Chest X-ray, PA view. Patient: 25 years old, sex F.
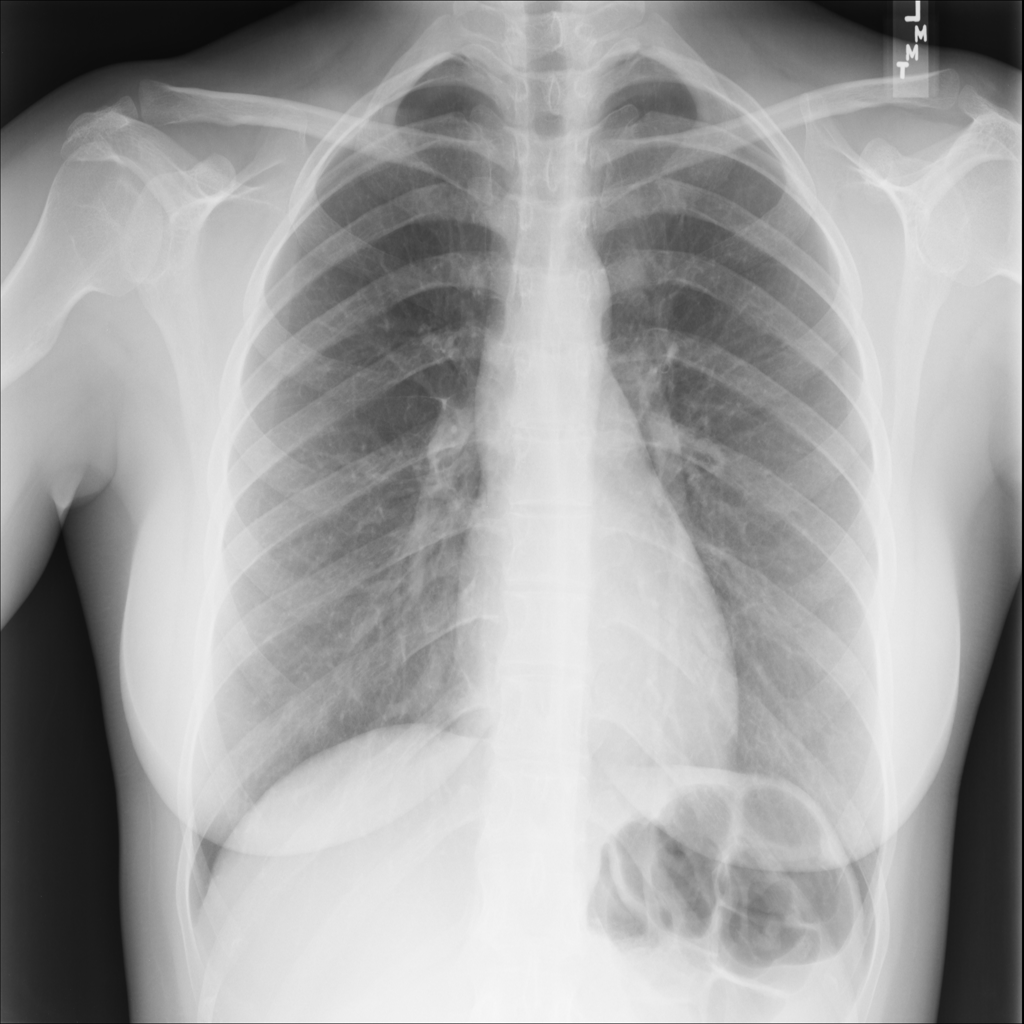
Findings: No Finding